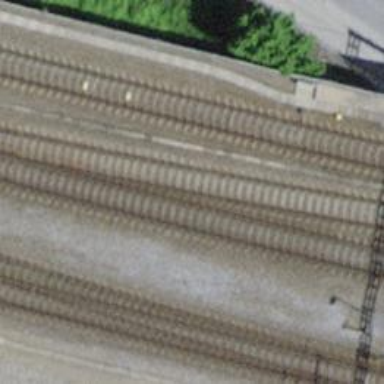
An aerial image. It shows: Single-track electrified railway with contact line.